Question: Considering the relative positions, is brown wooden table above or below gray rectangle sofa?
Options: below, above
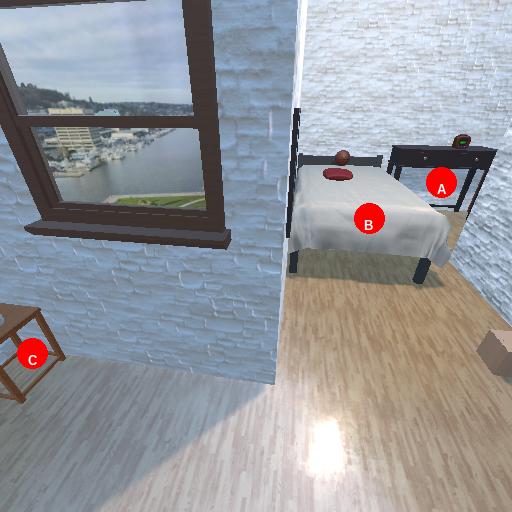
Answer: below